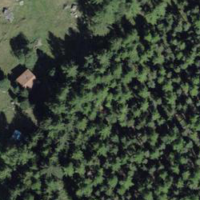
EUNIS habitat code: 44
Species observed at this site:
Rhododendron ferrugineum